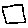
Label: square